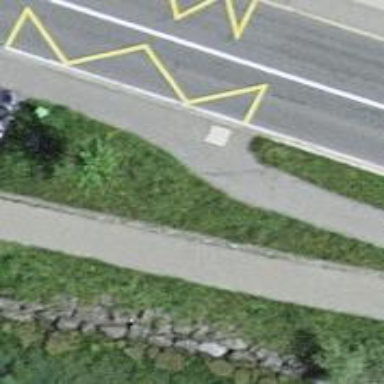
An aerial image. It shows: Platform for public transport on the road.